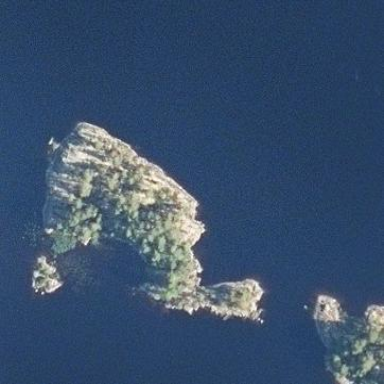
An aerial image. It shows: Islet.